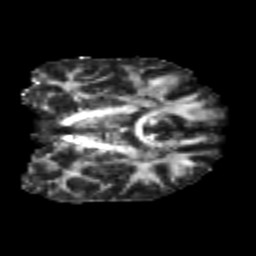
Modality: FA
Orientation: coronal
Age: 20
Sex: male
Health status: healthy
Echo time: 0.074 s